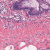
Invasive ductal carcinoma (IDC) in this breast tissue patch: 0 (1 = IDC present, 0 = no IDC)